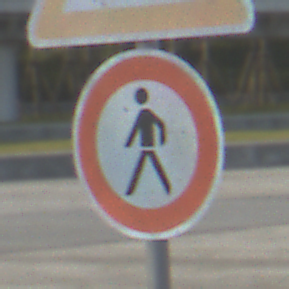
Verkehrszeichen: VerbotFussgaenger
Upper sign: Arbeitsstelle
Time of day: SunriseSunset
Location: Outdoor (Urban)
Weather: Clear
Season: NotSpecified
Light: Natural